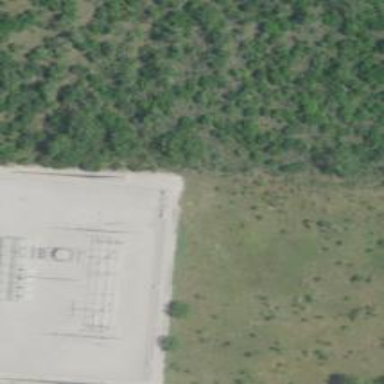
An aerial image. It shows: There is distribution substation enclosed by fence.